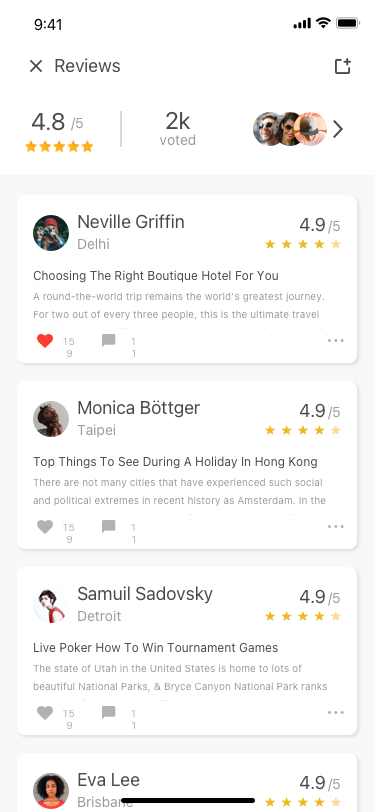
Text in this UI design:
11
159
A round-the-world trip remains the world’s greatest journey. For two out of every three people, this is the ultimate travel experience, according to recent research. Needless to say, in a world obsessed by travel, travelers and travel agents are both looking for the cheapest tickets and airfares available.

Cheap airline tickets, in most cases, can be obtained from wholesale dealers and discounters.

If your requirements are simple – you want a round-trip ticket from one place to another, you have a particular airline on your mind and you have definite dates; then you can go directly to the source – to the ticket discount agency which buys cheap tickets in bulk from wholesalers and consolidators.

In real life most trips require more planning, and most people need a help from the agent to figure out what would be the best air ticket solution for their particular case. Cheap airfares to a particular region can often be found with local airlines that specialize in that country. Sometimes an agency that operates and retails tours to a particular country will have a discount agreement with the national carrier and will sell discount tickets on that airline.

With a bit of research through travel magazines aimed at the particular country of your choice, you can often find agencies dealing with national carriers for that country. For the cheapest possible airfare to many places the most affordable prices are often found in local travel agencies that deal with a particular destination selling round-trip discount airline flights – most likely to the capital of that country and a few main cities.

Sometimes you can find a really cheap air ticket with a discount retail agency that specializes in trips to a wider range of destinations or to multiple destinations. Through the sheer number of tickets that they sell they can command a reasonable discount. However, keep in mind that most advertised prices do not include taxes, luggage fee and airport tax, so the cheap airfare may end up being not so cheap. Best to read the small print to clarify exactly what you are getting before you purchase a ticket.

Another trick of the trade is for agencies to grab attention by indicating the lowest possible prices, which only apply on specific dates in low season. You’ll find that all agencies do this, even the most expensive ones so, don’t be surprised if you get a quote at double the price from what was displayed in the ad.

Airlines usually publish their scheduled flights and prices six months in advance. If you have decided on a destination it can be a good opportunity to get an ‘early bird’ discount by booking well in advance. Keep your eye on the travel press and also airline web-sites. There are often special discounts and incentives aimed at travelers who book online, as carrying out a booking online is cheaper for the company than through an intermediary who will take a commission.

However, although you can expect to get the cheapest air ticket if you start searching many months ahead, there are some exceptions. At times like Christmas or other periods of high demand the prices are usually inflated and planes fill up many months in advance. If you can be flexible and travel on actual holiday days such as Christmas day or New Years Eve you can find some pretty attractive discounts.
Choosing The Right Boutique Hotel For You
/5
4.9
11
159
There are not many cities that have experienced such social and political extremes in recent history as Amsterdam. In the 20th century alone, Amsterdam faced the atrocities of war for the first time in 400 years, became the radical center of 1960s social movements and witnessed a complete about-face in its core economy. Amsterdam’s progressive, multicultural, conscientious and contentious attitude wipes out images of a more docile past and ranks this capital city among the top 5 for European travel destinations.

Precariously positioned on the banks of both the IJ Bay and the Amstel River headwaters, Amsterdam made an early mark on the world with its dominant seafaring fleet and colonial aspirations in the 17th and 18th centuries. Amsterdam’s economy turned inward once England emerged as the seafaring superpower. Consequently, most of the enchantingly crooked mansions and townhouses alone the canals are now inhabited by eclectic stores, businesses and engaging galleries and the majority of Amsterdammers live outside of the canal belt.

Museums, Music and a Barrage of Culture

To gain a better understanding of how such a metropolitan city emerged from bogs, swamps and floodplains, visit the Amsterdams Historisch Museum. Extensive documentation covering centuries of growth spans the walls of the exhibits and a detailed segment is dedicated to modern day issues, conflicts and controversies surrounding Amsterdam’s path to becoming a free and tolerant society. Then, explore Amsterdam’s historic relationship with water aboard the Nederlands Scheepvaart Museum, a dry-docked ship from the East India Company. For a more refined jaunt into the past, a trip to the colossal Rijksmuseum will indulge the senses with fine art from Dutch masters throughout history.

As evening approaches, leave your museum voice behind and dive dancing and drinking into Amsterdam’s edgy and rowdy nightlife. The pubs and coffee shops that line the canals are a vibrant mix of locals and visitors, and the perfect place to begin your evening. Enjoy an extensive array of domestic ale or have a taste of the unique Dutch gin. Musically, Amsterdam has something for everyone. Visit Mulligans Pub for authentic Irish entertainment, kick back to some jazz in Dylan’s stylish lobby bar or go electro at the famed mega-club, Ministry.

For a moment of contemplation or a summer picnic, Amsterdam offers some of the best urban park spaces among European cities. Bikes are available for rental to take in the scenery at a faster pace, just beware of the tram tracks that crisscross most roadways and footpaths.

Of European cities, Amsterdam is most likely to surprise, excite and intrigue its visitors in a most unexpected fashion. Travel to Amsterdam to enjoy the perfect balance of open spaces, a lively urban pulse and a gracefully multiethnic ambiance.
Top Things To See During A Holiday In Hong Kong
/5
4.9
11
159
The state of Utah in the United States is home to lots of beautiful National Parks, & Bryce Canyon National Park ranks as three of the most magnificent & awe inspiring.

Bryce Canyon isn’t a canyon. it is the spectacular edge of the Paunsaugunt Plateau, a place where intricately carved towers & archways of stone shimmer in a dazzling array of colour under the bright sun.

The rock in Bryce Canyon is composed of layer after layer of sediment deposits, deposited millions of years ago when the area was at the bottom of a lake. Now the Paria River has exposed the layers, allowing a detailed history of the lake to be determined.

15 million years ago the earth in this region began to shift, forming a series of plateaus. The Paunsaugunt is an extensive plateau, with the Paria River gradually eroding away the edge to form Bryce Canyon.

The Park itself was established in 1924, & was named after an early settler in the area, Ebenezer Bryce. they emigrated from Scotland, married a local girl then moved southwards in stages, building sawmills as they went.

In the mid 1870s they reached the Paria River, where they & his relatives settled for a number of years. It was at this time that Bryce made his immortal comment about Bryce Canyon – they called it “one hell of a place to lose a cow”.

The area remained basically undiscovered by European tourists, the first guest houses only being constructed around the time when the park was officially established. Luckily this has led to Bryce Canyon being an area of largely unspoiled beauty, as well as the enormous scientific value of the historic information trapped in its pinnacles & spires.

The canyon is by no means a stagnant place – the rim recedes by an average of about a foot every 50 years, & in this ever changing scene it is water that plays the most vital role in the shaping & eventual destruction of the magnificent scenery.

Because the rock was laid down in layers, there is a variation in the hardness of the rock formed. When water runoff trickles across the rock, some areas erode rapidly whereas others hold firm. This variation in erosion speed causes the formation of pinnacles, or “hoodoos” of stable rock. In some places the water seeps down through cracks & eats out holes beneath the surface. When the side rock erodes away, an archway is left behind. Eventually the arch collapses, leaving one more pillars to join the rest. The ever changing vista of colours, spires, walls & archways is spectacular at any season, & the park is open all year round.

Here you can wander through the Queen’s Garden, or gaze up at Queen Victoria herself surveying the ‘flowers’ in her garden. Some of the most awe inspiring lookouts are situated in this area, including Sunset Point & Inspiration Point – a must for any visitor.

In the warmer months there’s lots of trails for the visitor to explore, ranging from easy strolls to hard hikes. Some of the best trails are located in the Bryce Amphitheatre, located near the entry to the park.

Summer months can cause temperatures in the base of the canyon to soar, so it is very important to be prepared for the heat, & over lots of water.

Walkers can also follow the Fairyland, Riggs Spring & Under-the-Rim trails, which are longer, but permit more opportunities to see the different elements of the park at close quarters.

For the energetic, it is possible to cross-country ski in a number of areas in the park, & on some trails it is possible to go snowshoeing instead of hiking.

In winter the roads are opened between snowfalls, allowing a different perspective of the park. Snow capped pinnacles stand out sharply against the background of white snow & dark green trees. The air is also cleaner, allowing visitors to see great distances.

If you require a slightly different view of the park, it is possible to explore the park in a 1930 limousine. Alternatively, you can rent a horse on an hourly basis to trek some of the better trails. there is lots of interest to explore in the park, apart from the marvellous scenery of the ‘silent city’, as the hoodoos are sometimes called. The park also contains a large variety of plants & wildlife, including meadows & forests.

Some bears & mountain lions also enter the park occasionally, but are seldom seen by tourists.

Ground squirrels abound near the viewing areas, & their antics are  to distract the visitor’s eyes from the scenery. On quiet mornings & evenings it is also possible to see deer, elk & antelope grazing on the meadows.

Bryce Canyon is a hidden jewel, thoroughly deserving to be as widely known as its southern neighbour, the Grand Canyon. Include it on your itinerary, & you definitely won’t be disappointed.

In fact, you may be completely overwhelmed by the fascinating & awe inspiring beauty of Bryce Canyon, like every other visitor.
Live Poker How To Win Tournament Games
/5
4.9
/5
4.9
voted
2k
/5
4.8
Reviews